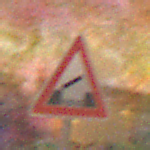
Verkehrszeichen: BeweglicheBruecke
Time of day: Night
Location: Outdoor (Nature)
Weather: Clear
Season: NotSpecified
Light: Natural